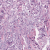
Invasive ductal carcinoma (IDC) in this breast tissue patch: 1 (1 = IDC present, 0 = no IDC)